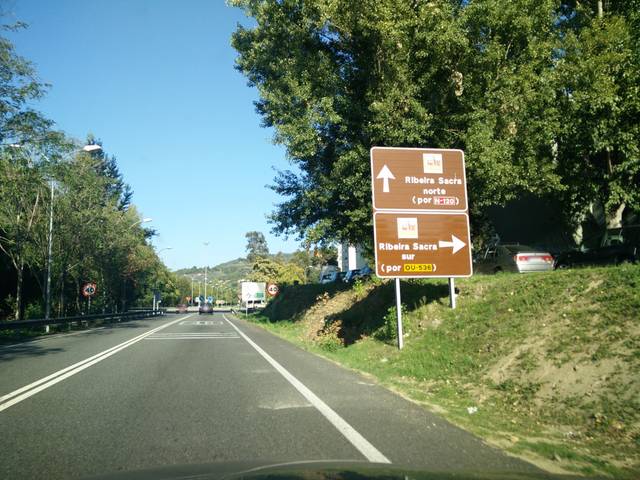
Region: Spain
Coordinates: 42.347, -7.862